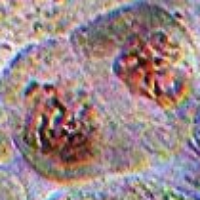
Label: telophase